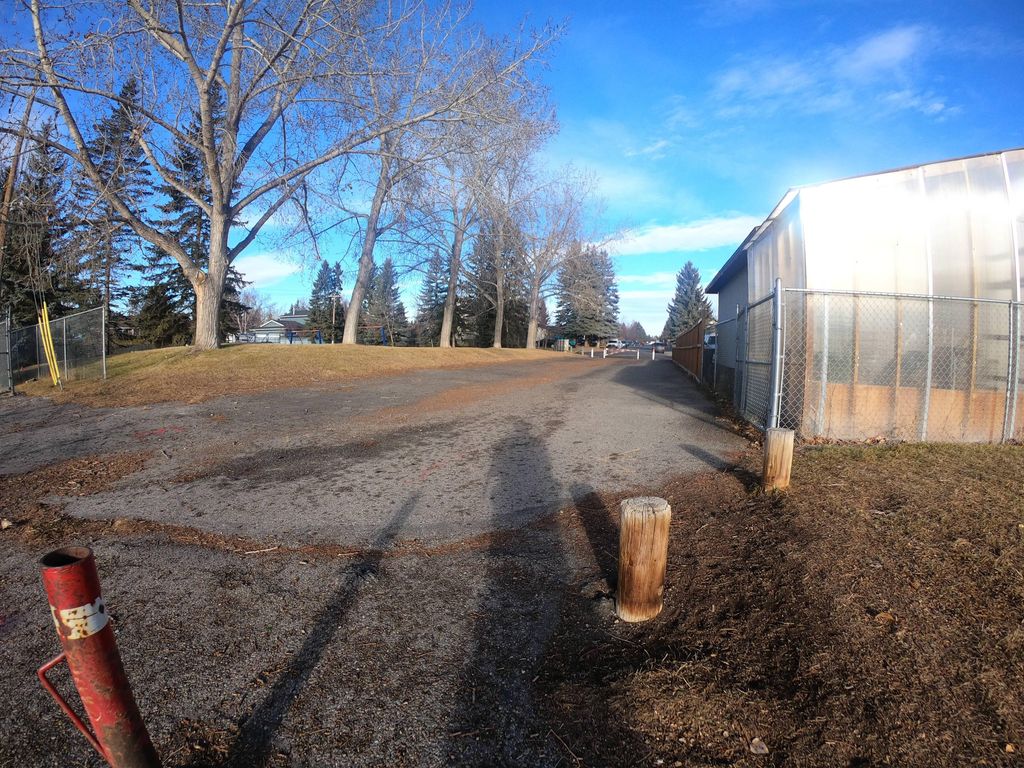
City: calgary